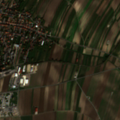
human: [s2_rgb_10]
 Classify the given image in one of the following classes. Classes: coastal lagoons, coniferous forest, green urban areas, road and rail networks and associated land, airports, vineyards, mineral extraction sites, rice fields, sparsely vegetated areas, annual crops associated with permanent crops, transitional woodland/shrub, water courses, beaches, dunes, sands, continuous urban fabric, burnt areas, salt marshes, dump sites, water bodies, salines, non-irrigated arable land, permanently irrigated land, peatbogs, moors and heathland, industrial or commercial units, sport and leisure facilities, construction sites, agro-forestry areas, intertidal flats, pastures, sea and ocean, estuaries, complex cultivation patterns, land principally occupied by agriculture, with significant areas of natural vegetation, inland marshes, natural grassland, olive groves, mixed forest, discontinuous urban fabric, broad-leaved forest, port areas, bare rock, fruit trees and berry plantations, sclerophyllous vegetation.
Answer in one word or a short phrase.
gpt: discontinuous urban fabric, non-irrigated arable land, vineyards